Current action and preconditions to check: path_clear

Your task: For each precondition in the list above, predict whether it will hold at this action.

Consider the current scene as observed from the mobile robot's camera, and analyze the predicted future states of all dynamic agents (e.g., people, animals, vehicles, or any moving entities) within the NEXT SECOND.

IMPORTANT: Only answer "very likely" if you are absolutely certain—based on strong, clear evidence—that a dynamic agent will violate the precondition in the predicted future state. Do NOT answer "very likely" for unlikely, ambiguous, or low-probability risks.

Ask yourself for each precondition: Is there a high probability, with clear and convincing evidence, that the predicted future states of any dynamic agent will interfere with the predicted future state of the currently executing action within the NEXT SECOND, causing that precondition to fail?

Assess the risk level based on these predictions. Use "likely" or "very likely" if motions create a clear risk of interference.

Use "neutral" or "improbable" if agents are nearby but their predicted paths are clearly diverging or non-conflicting.

Failure Risk Categories: "very improbable", "improbable", "neutral", "likely", "very likely"

Answer Format: Output ONLY the probability_of_failure value from these categories: "very improbable", "improbable", "neutral", "likely", "very likely"

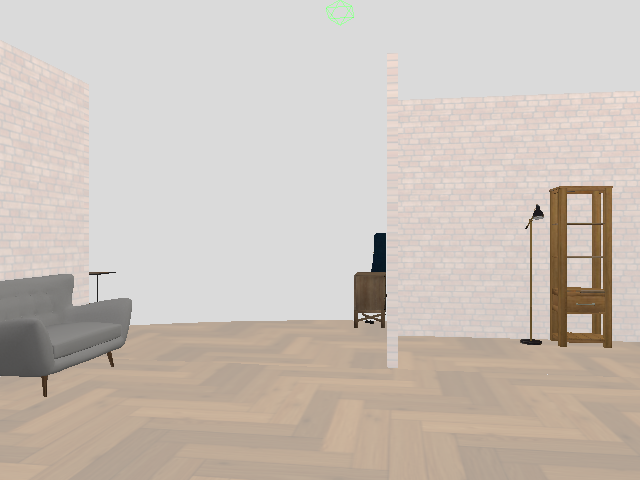

Answer: very improbable